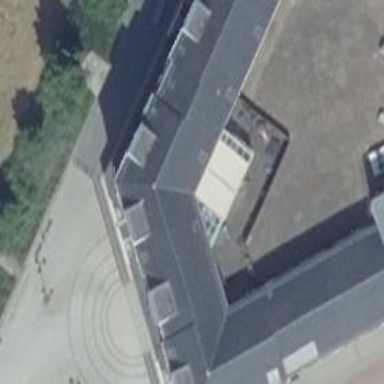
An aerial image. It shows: Building with ridge on the roof.